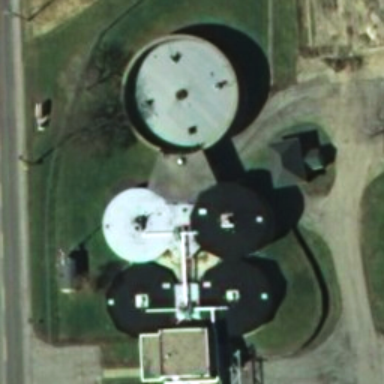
Some storage tanks are in the lawn .